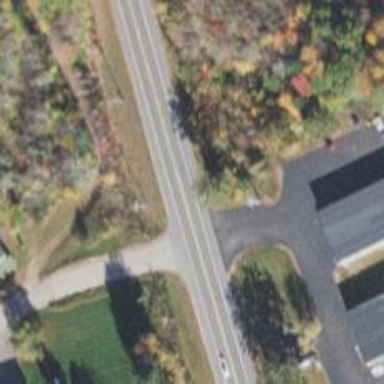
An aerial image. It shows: Asphalt road classified as trunk highway.